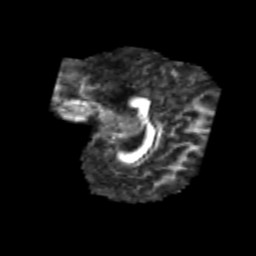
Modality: FA
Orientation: sagittal
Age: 6
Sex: female
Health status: healthy